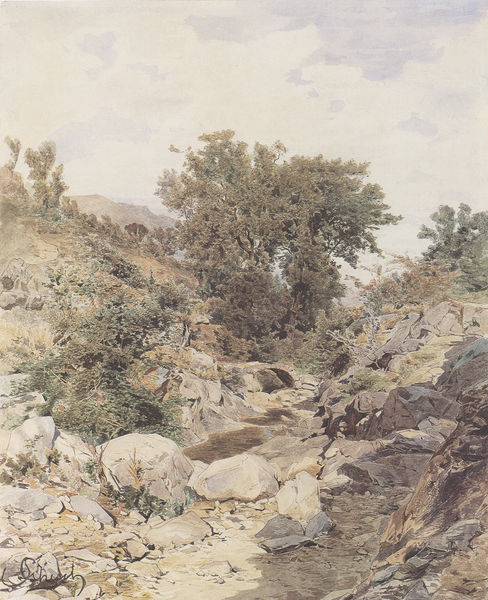
Titel: Felsiges Gebirgsbachtal mit kleiner Brücke (Felsige Landschaft)
Künstler: Carl Schuch
Standort: Kiel
Institution: Kunsthalle zu Kiel der Christian-Albrechts-Universität
Schlagwörter: baum, berg, blau, blätter, felsen, gemälde, gestein, himmel, laub, schatten, vogel, wasser, weiß, wolken, aquarell, bäume, fluss, gelb, grün, impressionismus, landschaft, ocker, äste, braun, grau, hell, licht, pastell, schwarz, skizze, zeichnung, gras, weg, wolke, beige, stein, steine, bild, signatur, ast, bach, erde, horizont, hügel, natur, strauch, zweige, busch, büsche, gebüsch, pfad, sonne, sträucher, boden, pflanzen, tal, wald, bewölkt, sommer, italien, süden, abhang, reisig, steinig, trocken, berge, dürre, fels, gebirge, hang, sonnenlicht, geröll, schlucht, böschung, romantik, wiess, menschenleer, landschafdt, flussbett, felsig, staub, wurzeln, hügelig, romantisch, tümpel, karg, reise, griechenland, flusstal, hochsommer, maum, brocken, block, menschenlee, bergbach, rinne, schroff, delta, oede, aquarelle, kalk, blöcke, steinbruch, vertrocknet, bachbett, ausgetrocknet, staubig, trockenheit, 1800, trockenzeit, steine felsen